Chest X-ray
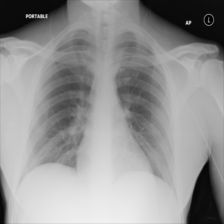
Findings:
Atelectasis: negative
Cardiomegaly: negative
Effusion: negative
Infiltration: negative
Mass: negative
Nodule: negative
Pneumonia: negative
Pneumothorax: negative
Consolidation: negative
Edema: negative
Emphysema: negative
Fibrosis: negative
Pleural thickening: negative
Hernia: negative